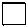
Label: square